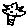
Label: tree